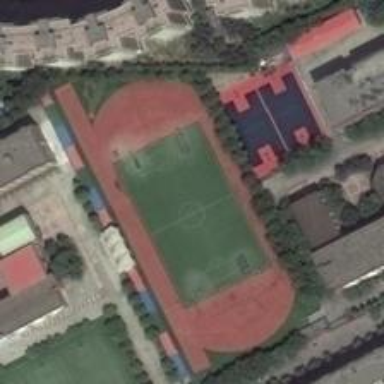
A line of lush trees seperate the football field and dark blue basketball courts from each other .